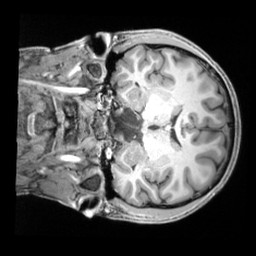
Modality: T1w
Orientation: coronal
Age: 23
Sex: male
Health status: ill
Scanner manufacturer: siemens
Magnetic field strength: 3 T
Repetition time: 2.2 s
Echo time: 0.00218 s